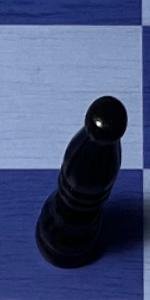
Label: Bishop_Black